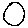
Label: circle